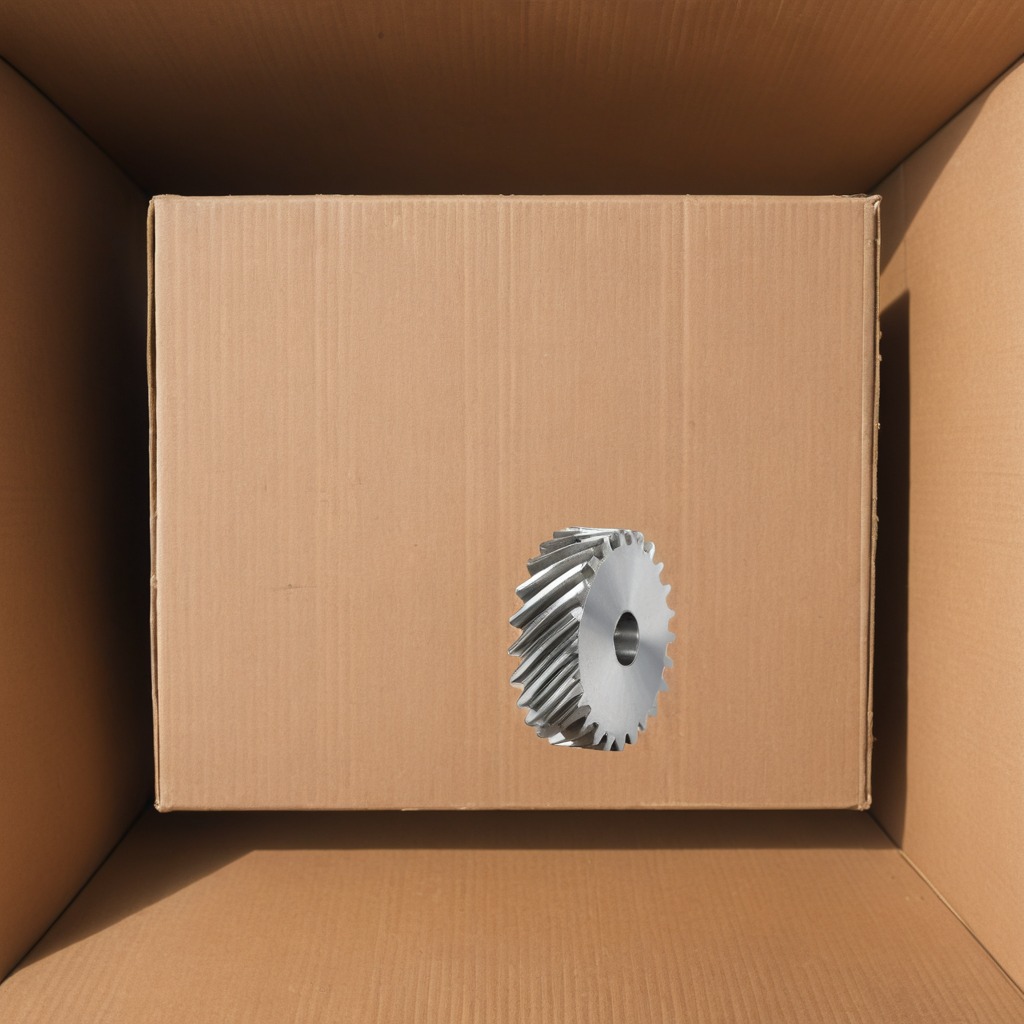
A steel gear with teeth is lying on a clean dry cardboard box surface in an outdoor workshop during daytime bright natural light soft shadows slightly creased but